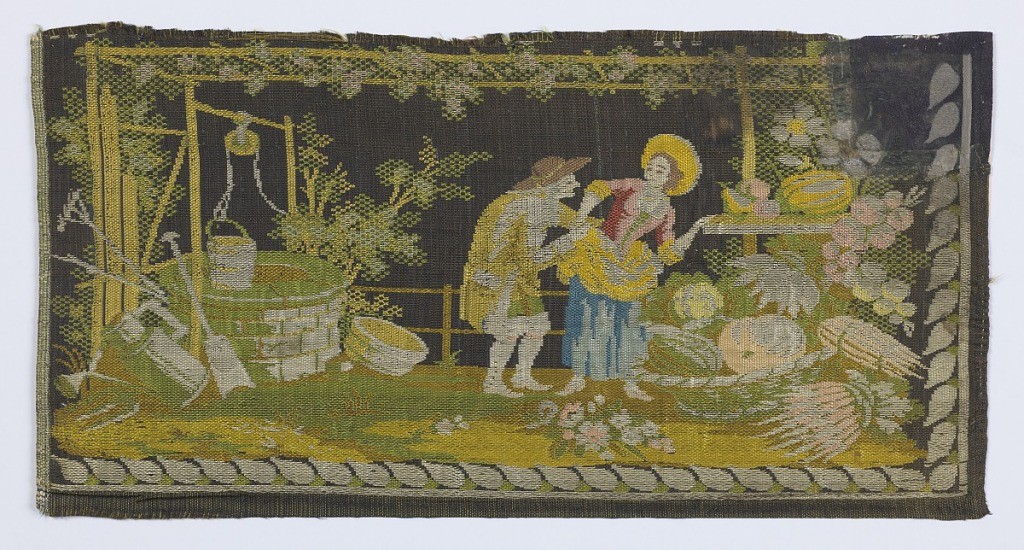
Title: Salesman's samples
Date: late 18th century
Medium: silk Technique: woven
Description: Two designs for a waistcoat pocket: one has a scene of a woman and an older man under a trellis. On the left is a well surrounded by gardening tools. On the right, the young woman fends off the advances of her suitor. They are surrounded by baskets of fruits and vegetables. The other design has an elderly woman with a cane standing near a gate as she scolds two young lovers sitting under a trellis.